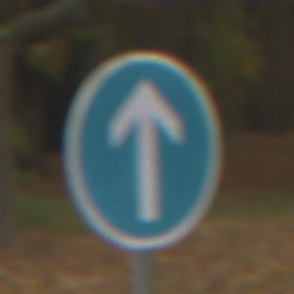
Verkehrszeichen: VorgeschriebeneFahrtrichtungGeradeaus
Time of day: Midday
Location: Outdoor (Nature)
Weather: Overcast
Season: Autumn
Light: Natural